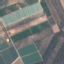
Land use / land cover: PermanentCrop